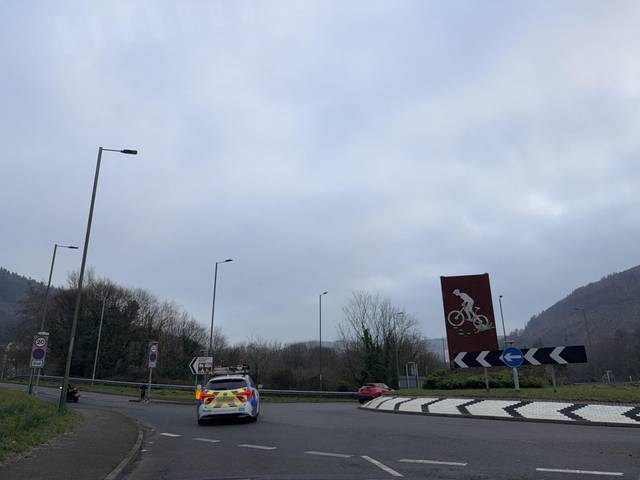
Region: United Kingdom
Coordinates: 51.632, -3.13